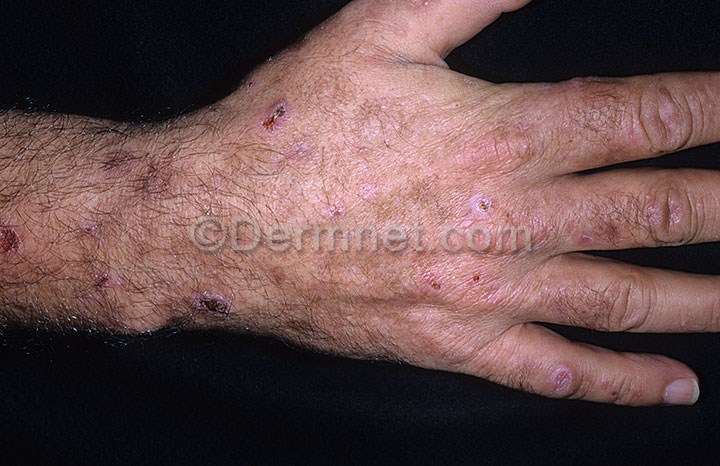
Disease: Light Diseases and Disorders of Pigmentation